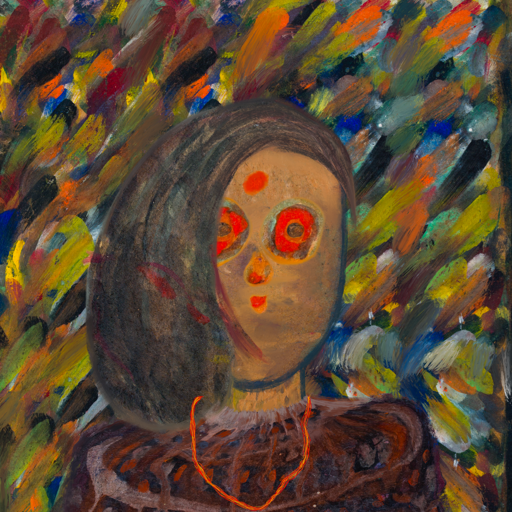
Background: An_Impression, Head And Neck Front: In_The_Sun, Face Front: Sisters, Bust: Hypocrite, Hair Front: Gypsy_Mother, Head Accessory: Blank, Second Necklace: Gypsy_Mother_2, Necklace: Blank, Baby: Blank